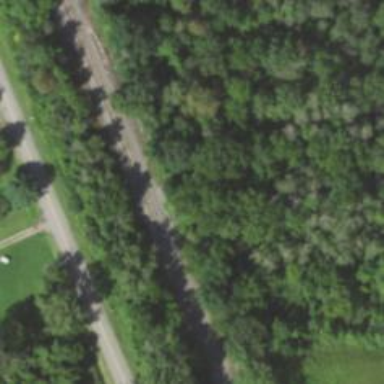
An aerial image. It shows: Single rail track for railway.